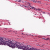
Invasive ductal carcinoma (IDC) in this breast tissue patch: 0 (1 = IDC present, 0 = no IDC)